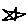
Label: star